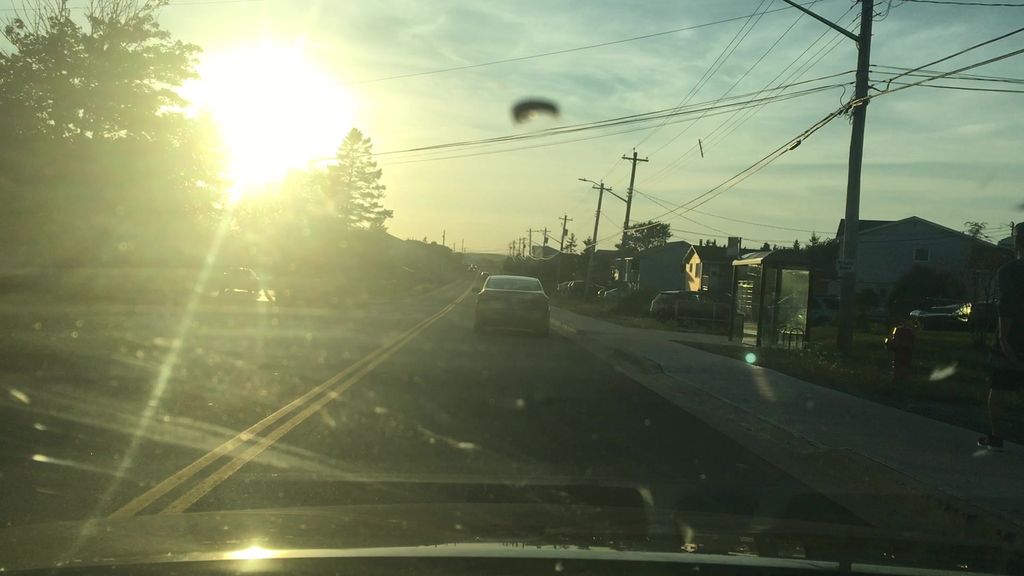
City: halifax